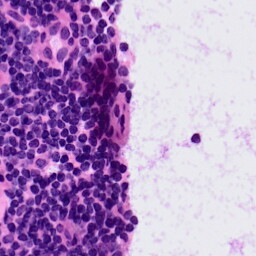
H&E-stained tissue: LymphNode